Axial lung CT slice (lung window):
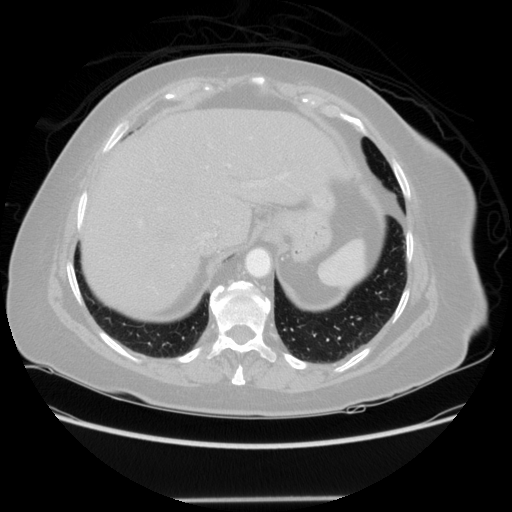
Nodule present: no